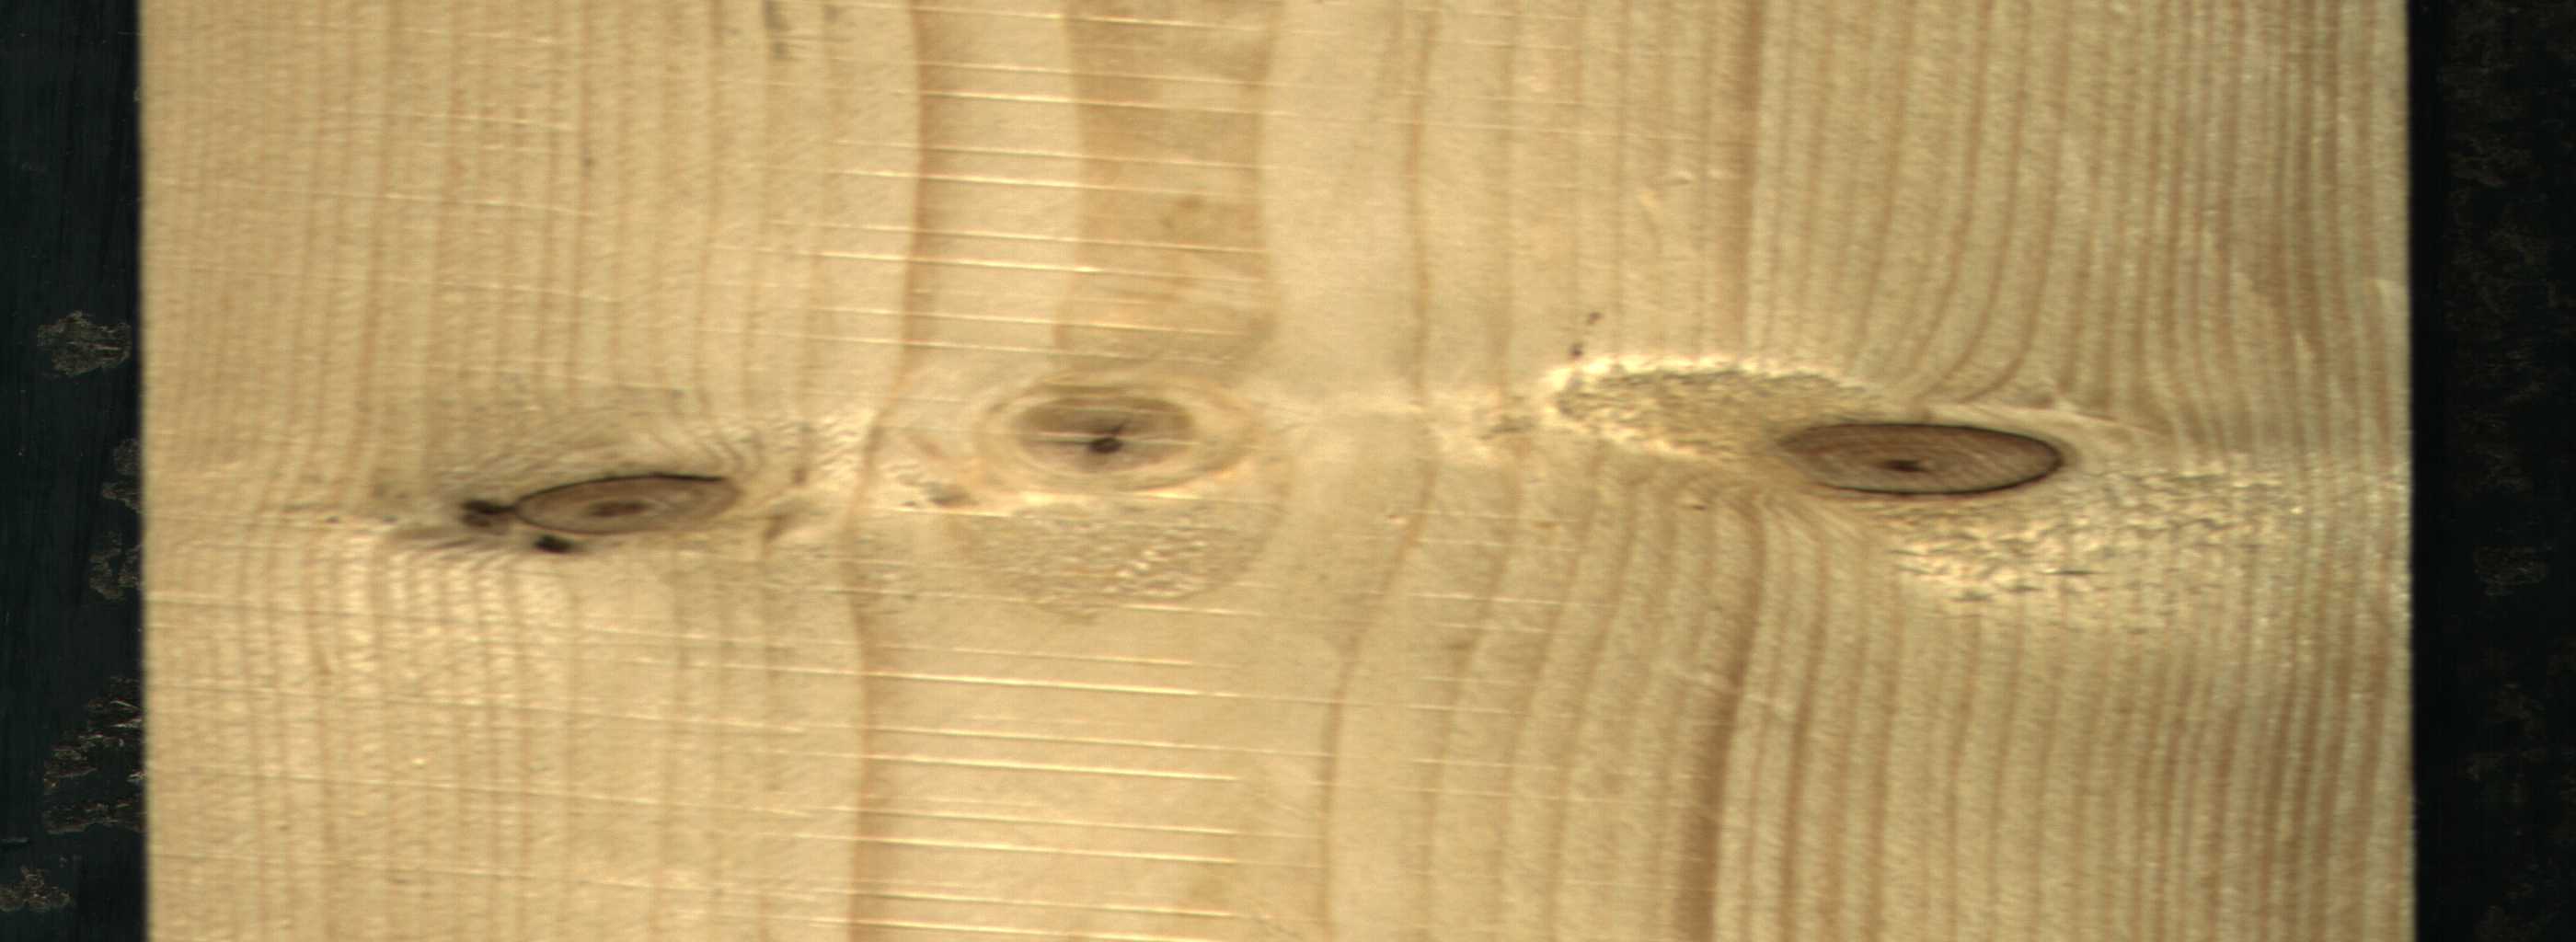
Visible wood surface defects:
knot_with_crack
Dead_Knot
Dead_Knot